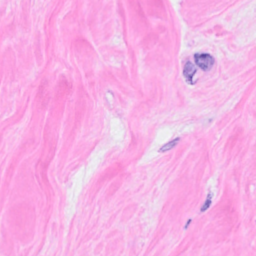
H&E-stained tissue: Breast